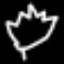
Label: leaf